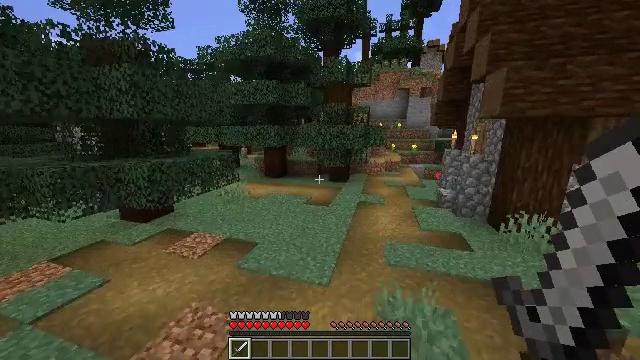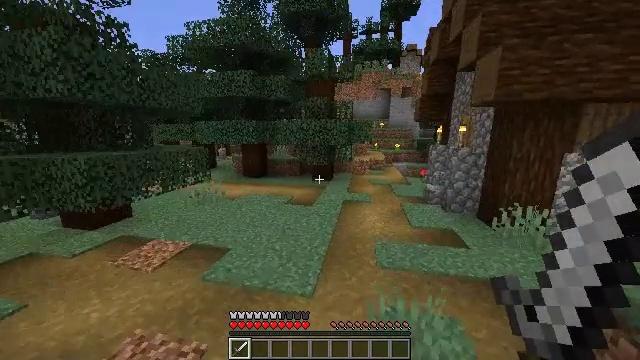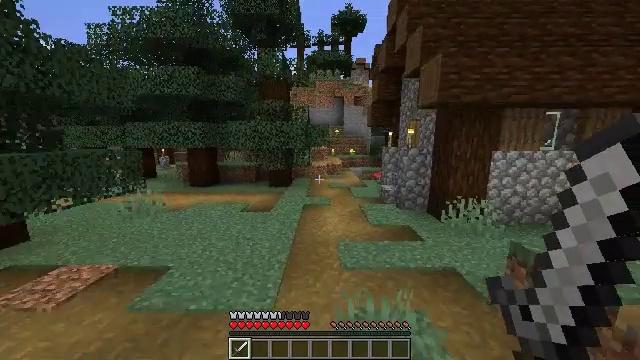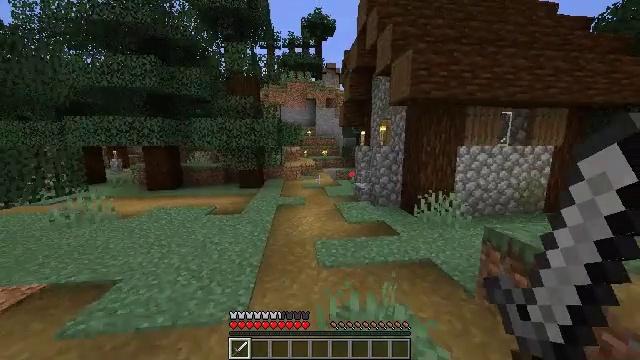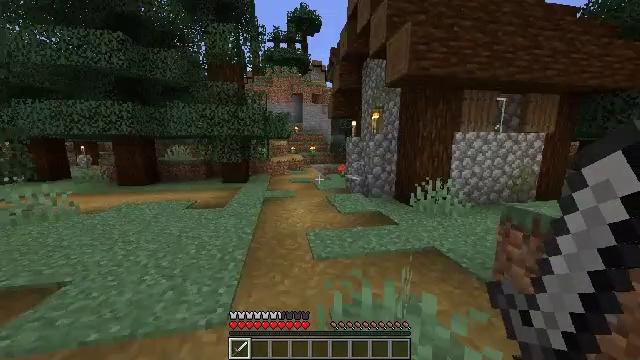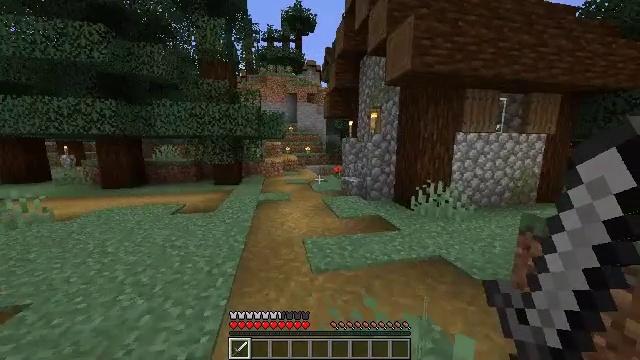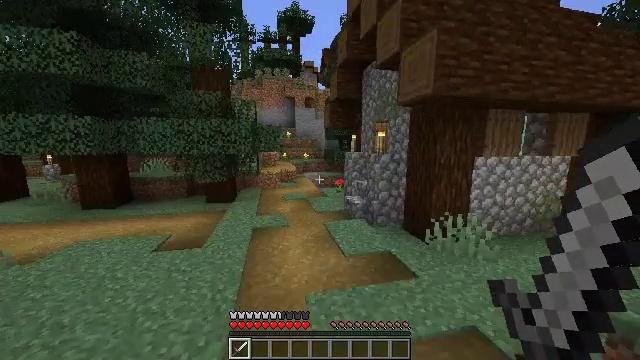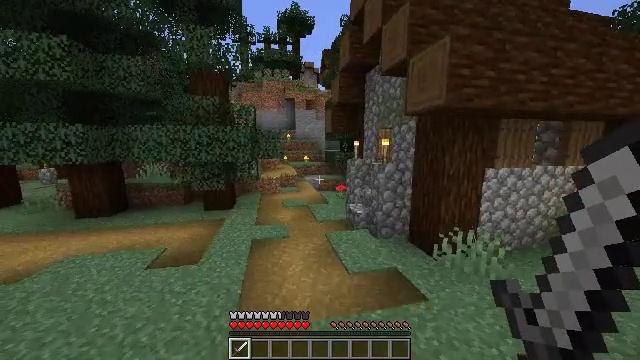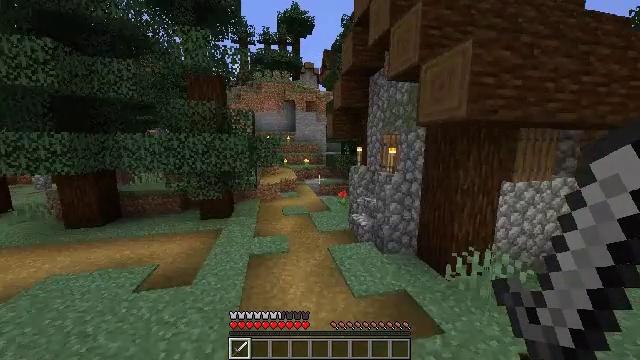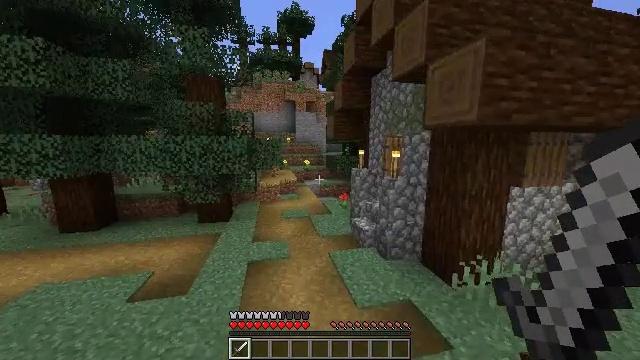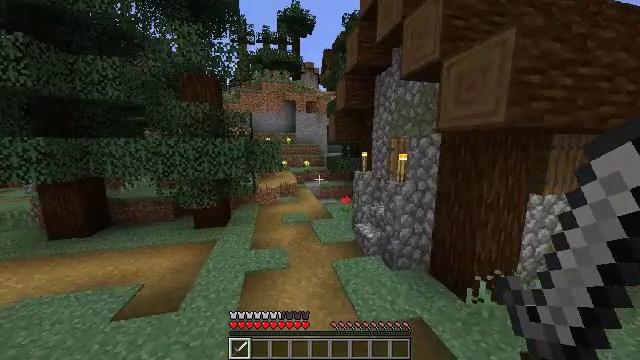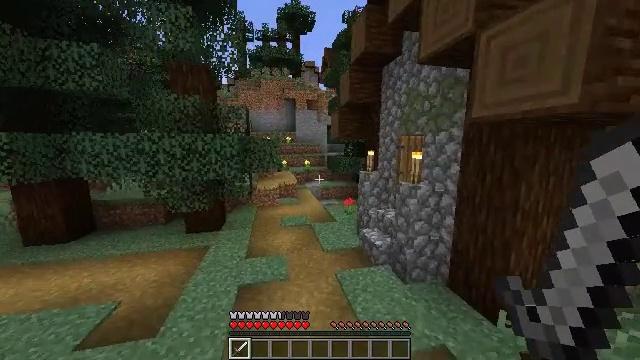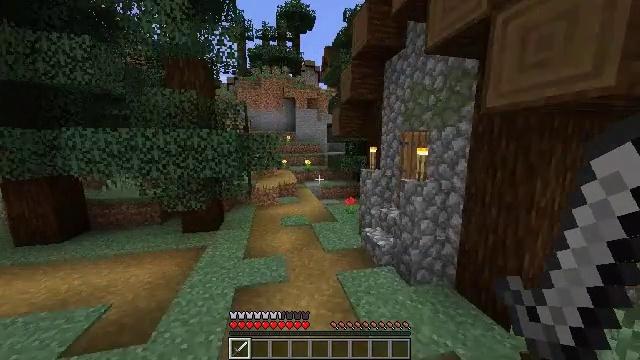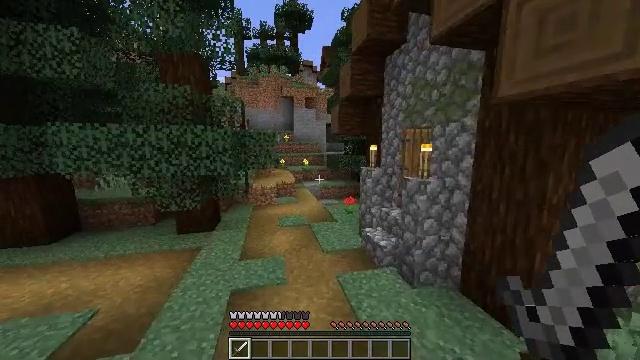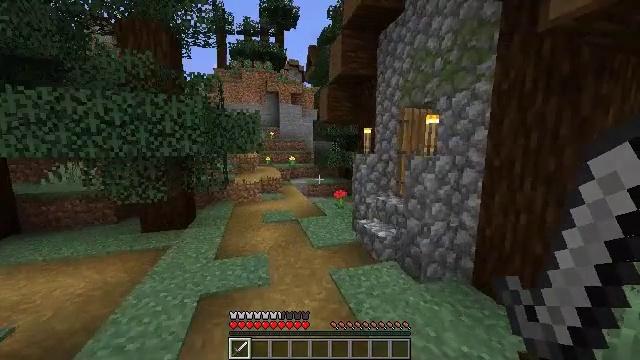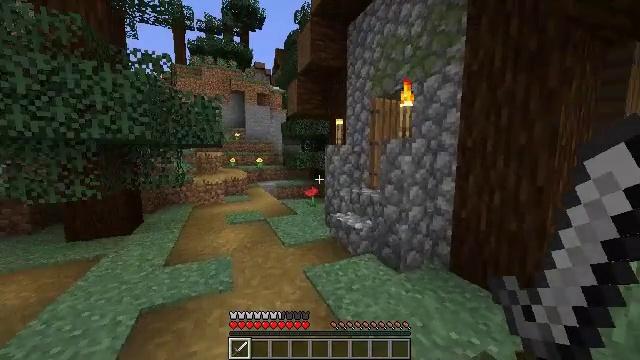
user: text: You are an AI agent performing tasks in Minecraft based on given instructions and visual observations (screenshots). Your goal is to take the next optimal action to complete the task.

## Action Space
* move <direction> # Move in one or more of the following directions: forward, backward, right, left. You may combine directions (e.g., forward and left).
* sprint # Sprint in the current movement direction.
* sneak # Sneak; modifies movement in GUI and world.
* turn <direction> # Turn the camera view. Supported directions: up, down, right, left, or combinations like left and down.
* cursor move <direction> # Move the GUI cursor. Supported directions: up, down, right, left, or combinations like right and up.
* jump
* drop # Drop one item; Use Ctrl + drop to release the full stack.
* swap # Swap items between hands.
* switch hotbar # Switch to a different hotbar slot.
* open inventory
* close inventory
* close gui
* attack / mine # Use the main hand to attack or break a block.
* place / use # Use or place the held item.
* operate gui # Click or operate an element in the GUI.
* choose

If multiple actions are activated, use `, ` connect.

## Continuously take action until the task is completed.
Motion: motion action
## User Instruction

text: Gather spruce leaves to collect foliage.
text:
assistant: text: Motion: move forward, sprint, turn right, jump
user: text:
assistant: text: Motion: move forward, sprint, turn right and up, jump
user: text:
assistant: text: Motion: move forward, sprint, turn right, jump
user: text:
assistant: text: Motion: move forward, sprint, turn right, jump
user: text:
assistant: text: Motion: move forward, sprint, turn right, jump
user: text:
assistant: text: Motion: move forward, sprint, jump
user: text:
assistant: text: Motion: move forward, sprint, jump
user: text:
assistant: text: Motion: move forward, sprint, jump
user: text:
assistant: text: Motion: move forward, sprint, jump
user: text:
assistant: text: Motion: move forward, sprint, jump
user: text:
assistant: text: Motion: move forward, sprint
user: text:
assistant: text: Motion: move forward, sprint
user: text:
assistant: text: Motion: move forward, sprint
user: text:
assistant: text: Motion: move forward, turn right
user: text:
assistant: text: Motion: move forward, turn right and up
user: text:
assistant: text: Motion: move forward, turn right and up
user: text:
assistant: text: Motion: move forward and move left, turn right and up
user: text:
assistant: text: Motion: move forward and move left, turn right
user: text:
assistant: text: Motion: move forward and move left, turn right
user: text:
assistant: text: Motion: move forward and move left, turn right
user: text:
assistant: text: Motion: move forward and move left, turn right and up
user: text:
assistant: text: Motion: move forward and move left, turn right
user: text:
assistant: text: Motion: move forward, turn right and up
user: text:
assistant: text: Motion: move forward, turn right and up
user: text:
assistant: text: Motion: move forward, turn right and up
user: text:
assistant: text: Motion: move forward, turn right, use / place
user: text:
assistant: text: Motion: move forward, use / place
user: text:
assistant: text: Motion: move forward, use / place
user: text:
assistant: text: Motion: move forward
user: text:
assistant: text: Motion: move forward